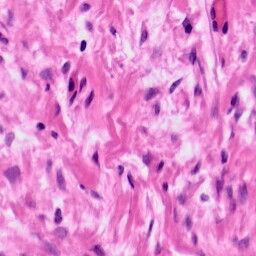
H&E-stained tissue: Ovarian